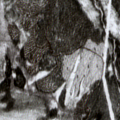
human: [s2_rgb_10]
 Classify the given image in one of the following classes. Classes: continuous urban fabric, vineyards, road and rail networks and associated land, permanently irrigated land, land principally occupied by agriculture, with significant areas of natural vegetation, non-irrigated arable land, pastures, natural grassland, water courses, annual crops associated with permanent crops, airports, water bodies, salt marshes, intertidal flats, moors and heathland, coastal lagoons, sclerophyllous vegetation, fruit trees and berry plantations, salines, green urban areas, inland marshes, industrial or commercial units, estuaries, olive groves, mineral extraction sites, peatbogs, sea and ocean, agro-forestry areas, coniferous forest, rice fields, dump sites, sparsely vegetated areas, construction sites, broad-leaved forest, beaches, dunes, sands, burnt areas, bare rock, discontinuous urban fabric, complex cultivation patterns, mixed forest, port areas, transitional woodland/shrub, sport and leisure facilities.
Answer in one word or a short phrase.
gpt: coniferous forest, transitional woodland/shrub, peatbogs